Question: The error message showed error invalid column name when the column actually exists in the created table.
'''
CREATE TABLE Worker (
WORKER_ID INT NOT NULL,
FIRST_NAME CHAR(25),
LAST_NAME CHAR(25),
SALARY INT,
JOINING_DATE DATETIME,
DEPARTMENT CHAR(25)
);
INSERT INTO Worker
(WORKER_ID, FIRST_NAME, LAST_NAME, SALARY, JOINING_DATE, DEPARTMENT) VALUES
(001, 'Monika', 'Arora', 100000, '14-02-20 09.00.00', 'HR'),
(002, 'Niharika', 'Verma', 80000, '14-06-11 09.00.00', 'Admin'),
(003, 'Vishal', 'Singhal', 300000, '14-02-20 09.00.00', 'HR'),
(004, 'Amitabh', 'Singh', 500000, '14-02-20 09.00.00', 'Admin'),
(005, 'Vivek', 'Bhati', 500000, '14-06-11 09.00.00', 'Admin'),
(006, 'Vipul', 'Diwan', 200000, '14-06-11 09.00.00', 'Account'),
(007, 'Satish', 'Kumar', 75000, '14-01-20 09.00.00', 'Account'),
(008, 'Geetika', 'Chauhan', 90000, '14-04-11 09.00.00', 'Admin');
'''
I have succesfully created the table, I didn't see any typo in the column name. This code is copied from <URL>.

So when I hover the column name it provides "Invalid column name 'FIRST NAME'" and the rest of the column gives the same error message
Another problem is when I try to execute the code, it gives:
> Msg 208, Level 16, State 1, Line 17 Invalid object name 'Worker'.
Thanks.
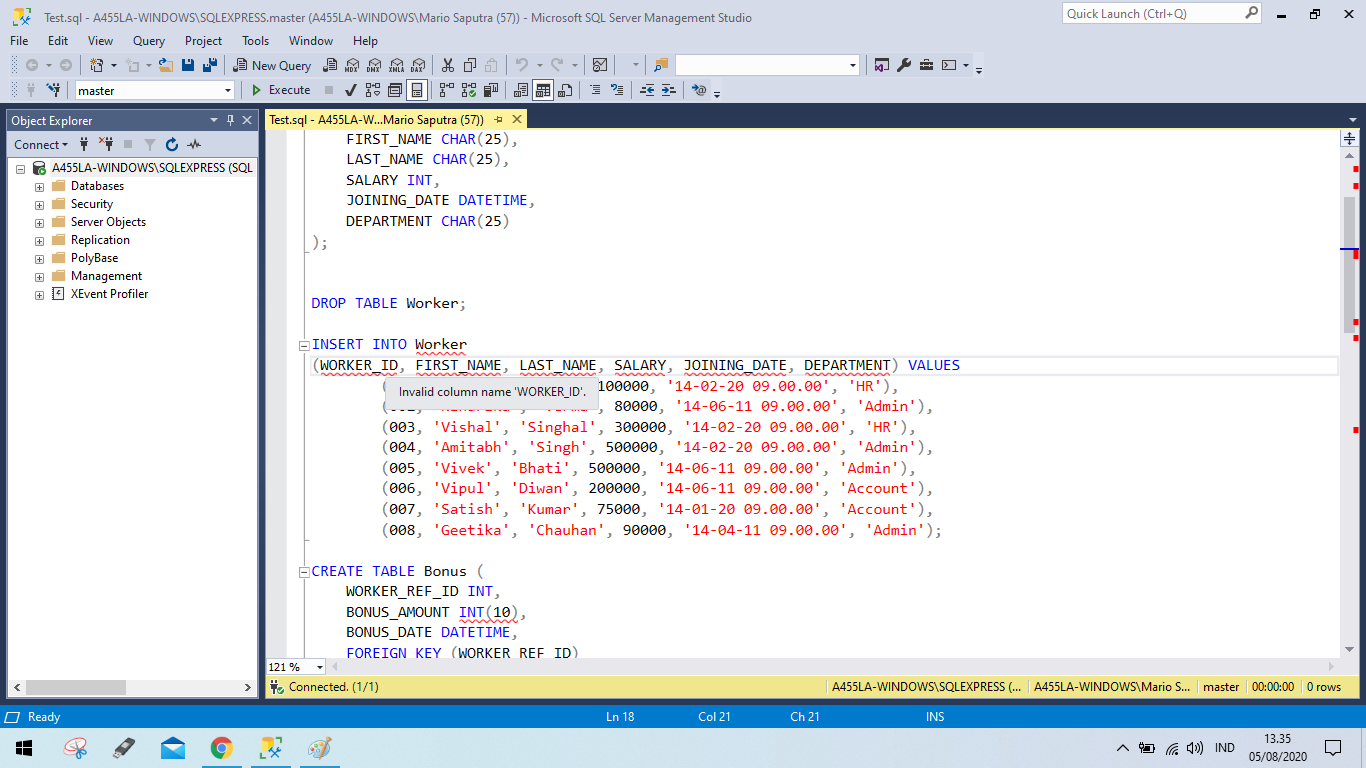
Answer: You have a 'DROP' statement before the insert. That's why you get an warning that the column is missing.
You may want to move the 'DROP' statement before the 'CREATE' one, or even use the new syntax 'DROP TABLE IF EXISTS ...' if it is available in your edition.